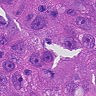
Metastatic tissue present: yes